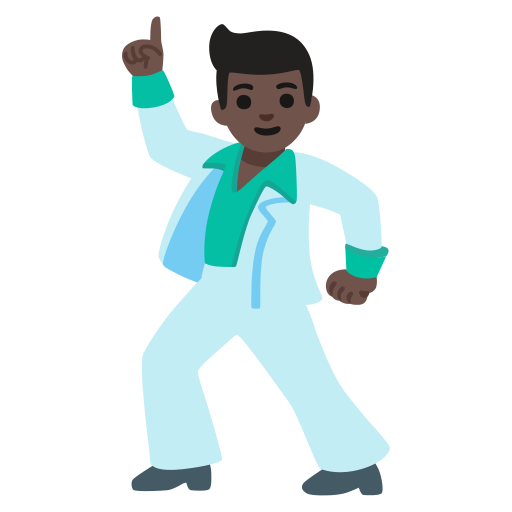
Emoji: 🕺🏿